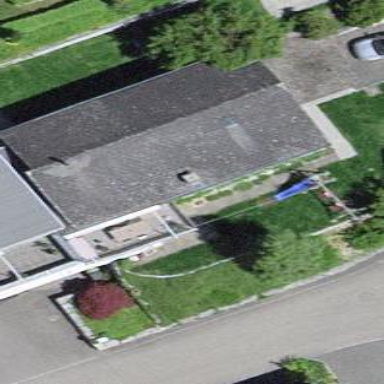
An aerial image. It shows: Detached building.